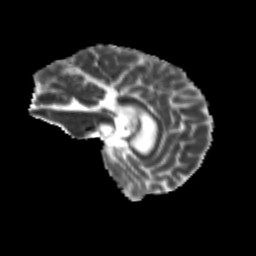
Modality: MD
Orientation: sagittal
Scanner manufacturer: siemens
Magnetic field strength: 3 T
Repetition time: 9.2 s
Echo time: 0.084 s